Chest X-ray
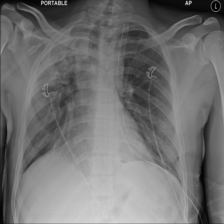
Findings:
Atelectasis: positive
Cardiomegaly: negative
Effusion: negative
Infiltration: negative
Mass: negative
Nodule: negative
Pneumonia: negative
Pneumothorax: positive
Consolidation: positive
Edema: negative
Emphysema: negative
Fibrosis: negative
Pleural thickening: negative
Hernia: negative